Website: crate-barrel
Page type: billing-address
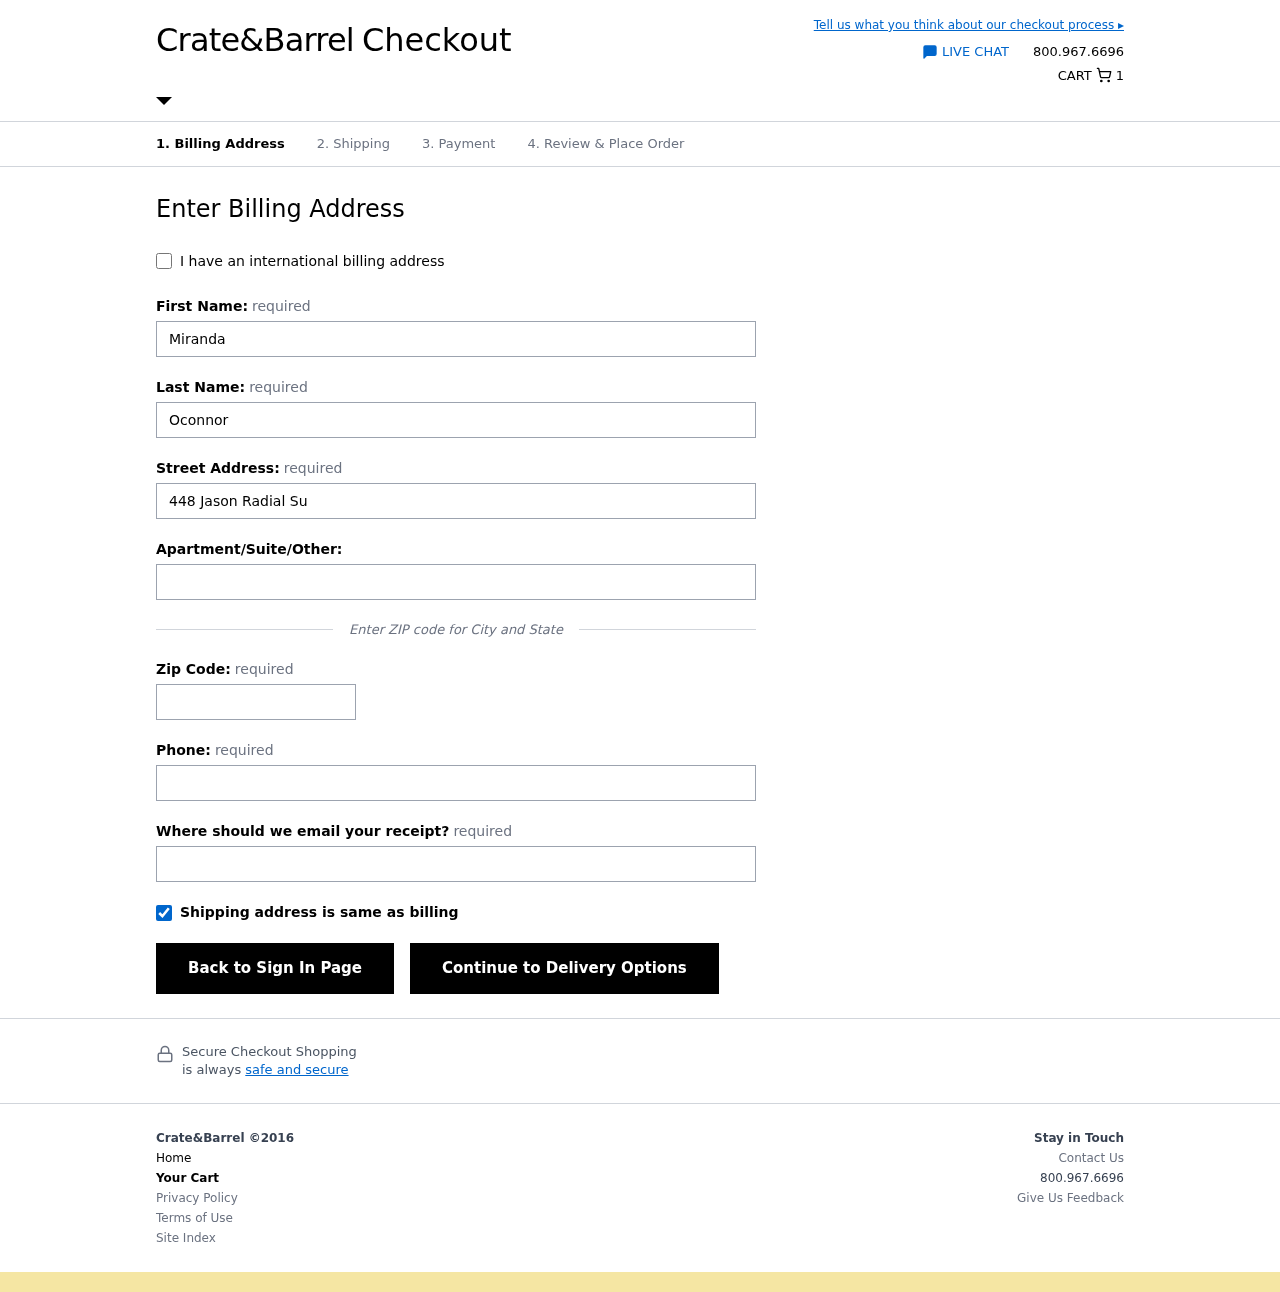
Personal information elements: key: PII_EMAIL
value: miranda_oconnor@yahoo.com
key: PII_FIRSTNAME
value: Miranda
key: PII_LASTNAME
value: Oconnor
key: PII_PHONE
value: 4096596223
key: PII_POSTCODE
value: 56623
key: PII_STREET
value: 448 Jason Radial Suite 263
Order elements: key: ORDER_NUM_ITEMS
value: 1